Question: i apologize for my english first and i cant put link. here is my situation.
- i got 'nginx' server and 'php-fpm' server.- after setup and configured, i can run 'http//nginx/info.php' or 'http//nginx/index.php' where ''http//nginx/'' is in nginx sever,
and
'info.php' and 'index.php' is located in 'php-fpm' server.- the problem is when i browse 'http//nginx/website/index.php', I'm getting error 404 not found and when i browse for that file in 'php-fpm' server, it's there but i still get 404 not found- changed permission to 'nginx:nginx' and '777'
-----------------------------------------------------------------------------------------------------------------------------------.
here is my 'nginx' server 'default.conf'
'''
upstream php{
server 10.21.35.230:9000;
}
server {
listen 80;
server_name 10.21.35.230;
#charset koi8-r;
#access_log /var/log/nginx/host.access.log main;
location / {
root /var/www/html;
index index.php index.html index.htm;
}
#error_page 404 /404.html;
# redirect server error pages to the static page /50x.html
#
error_page 500 502 503 504 /50x.html;
location = /50x.html {
root /usr/share/nginx/html;
}
# proxy the PHP scripts to Apache listening on 127.0.0.1:80
#
#location ~ \.php$ {
# proxy_pass http://127.0.0.1;
#}
# pass the PHP scripts to FastCGI server listening on 127.0.0.1:9000
#
location ~ \.php$ {
root /var/www/html;
fastcgi_pass 10.21.35.230:9000;
fastcgi_index index.php;
fastcgi_intercept_errors on;
fastcgi_param SCRIPT_FILENAME /var/www/html$fastcgi_script_name;
include fastcgi_params;
}
#user configuration
tcp_nodelay off;
open_file_cache max=1000 inactive=120s;
open_file_cache_valid 45s;
open_file_cache_min_uses 2;
open_file_cache_errors off;
# deny access to .htaccess files, if Apache's document root
# concurs with nginx's one
#
#location ~ /\.ht {
# deny all;
#}
}
'''
-----------------------------------------------------------------------------------------------------------------------------------.
here is my 'php-fpm' server 'www.conf' file
'''
; Start a new pool named 'www'.
[nginx]
user = nginx
group = nginx
listen = 10.21.35.230:9000
listen.owner = nginx
listen.group = nginx
listen.mode = 0777
listen.allowed_clients = 10.21.35.228
'''
-----------------------------------------------------------------------------------------------------------------------------------.

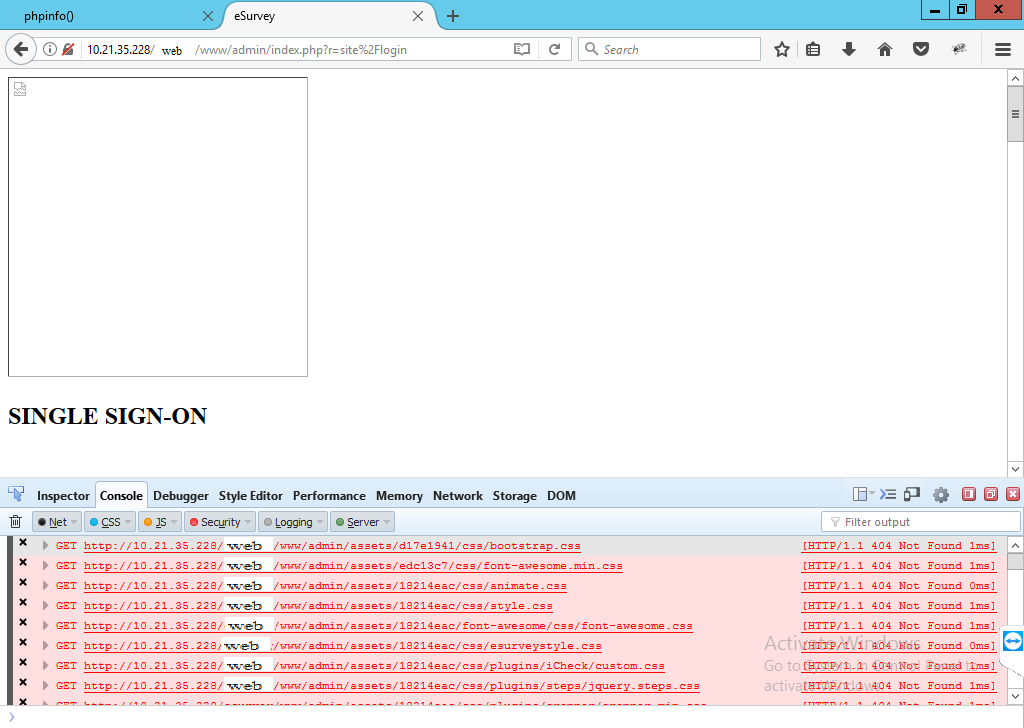
Answer: Php-fpm should not serve static files and in your config it only serves php files. You need to configure a additional block for static files with 'root' defined
something like
'''
location /www {
root <folder path where /www is located>;
try_files $uri =404;
}
'''